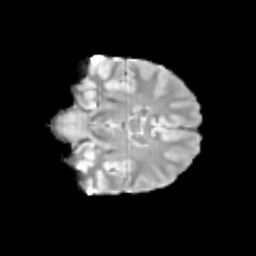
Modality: T2w
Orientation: coronal
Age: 13
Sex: male
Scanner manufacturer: siemens
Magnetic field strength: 3 T
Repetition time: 3.8 s
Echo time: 0.07 s